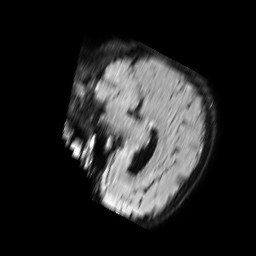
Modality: FLAIR
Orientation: sagittal
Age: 61
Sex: female
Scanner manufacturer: philips
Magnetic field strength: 1.5 T
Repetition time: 6 s
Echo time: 0.1029 s